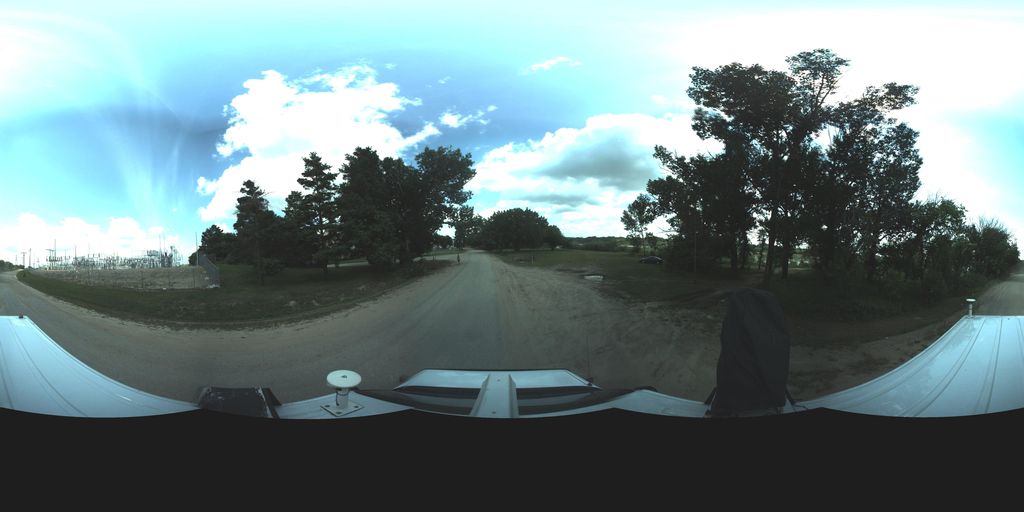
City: saskatoon